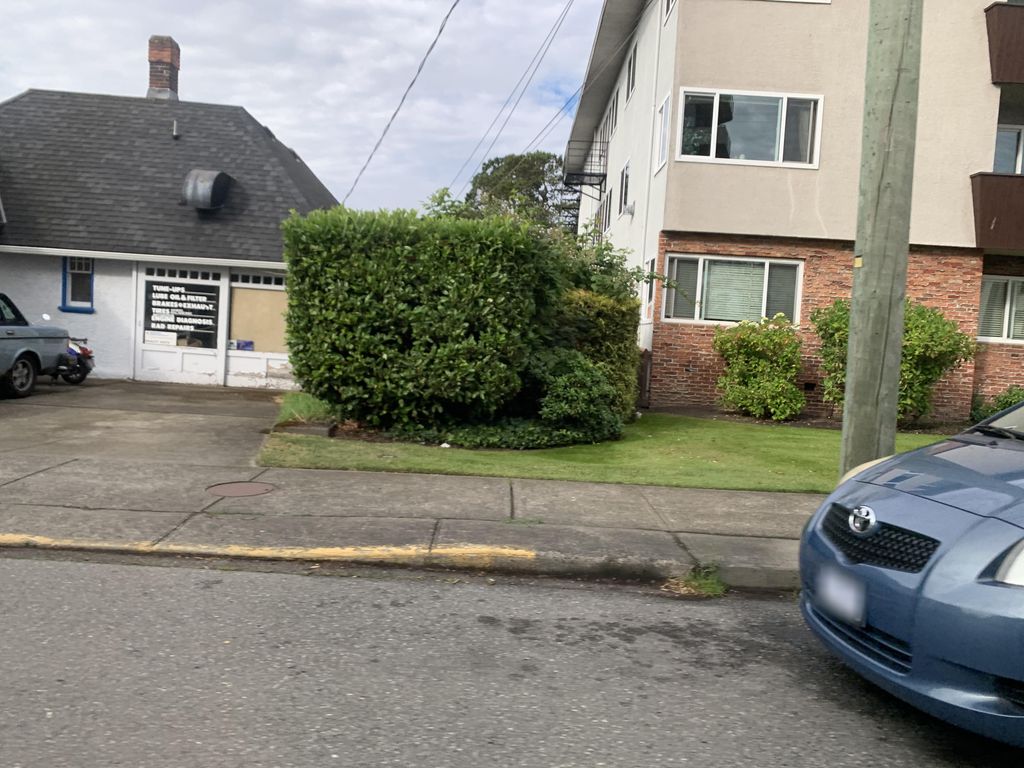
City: victoria